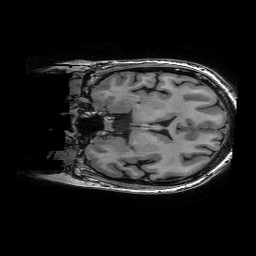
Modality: T1w
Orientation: coronal
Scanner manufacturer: ge
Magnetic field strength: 3 T
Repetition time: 0.008904 s
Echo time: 0.003488 s